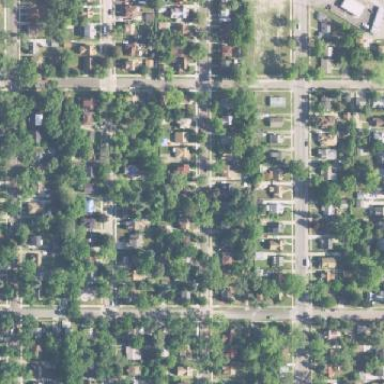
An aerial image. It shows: Residential area composed of single-family homes.